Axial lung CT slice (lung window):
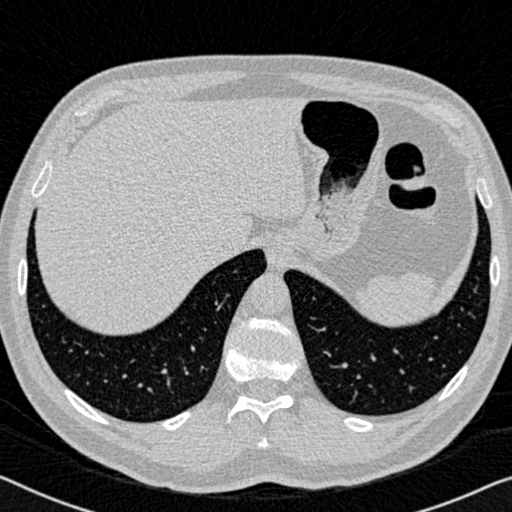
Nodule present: no